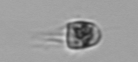
Label: Balanion